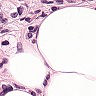
Metastatic tissue present: yes